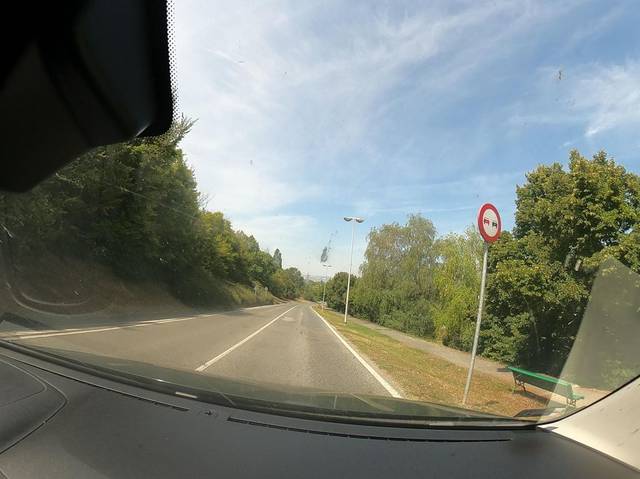
Region: Spain
Coordinates: 42.812, -1.62